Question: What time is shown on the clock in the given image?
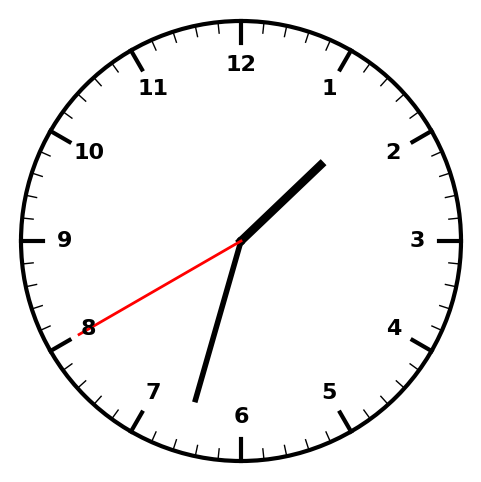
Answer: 01:32:40